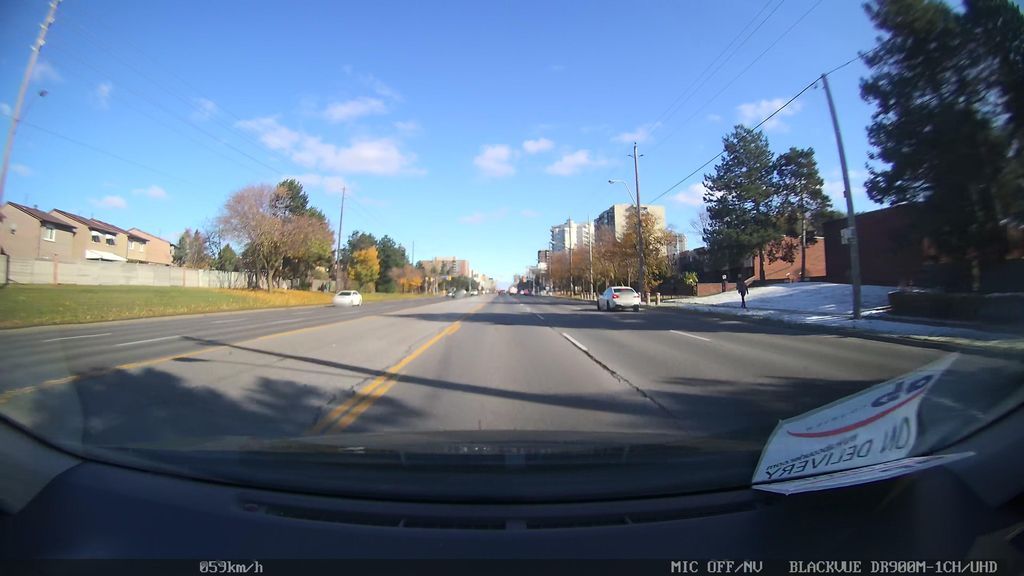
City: toronto